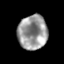
Tissue: skin
Cell type: Epithelial cells
Senescence score: 0.2345
Nuclear area (px): 990
Mean DAPI intensity: 153.527